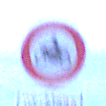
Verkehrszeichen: VerbotKraftraeder
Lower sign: ZeitangabenMitBeschraenkungAufWochentage7
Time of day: Dawn
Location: Outdoor (Urban)
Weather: PartlyCloudy
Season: NotSpecified
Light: Natural